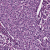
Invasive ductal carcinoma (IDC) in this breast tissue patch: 1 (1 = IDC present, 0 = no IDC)